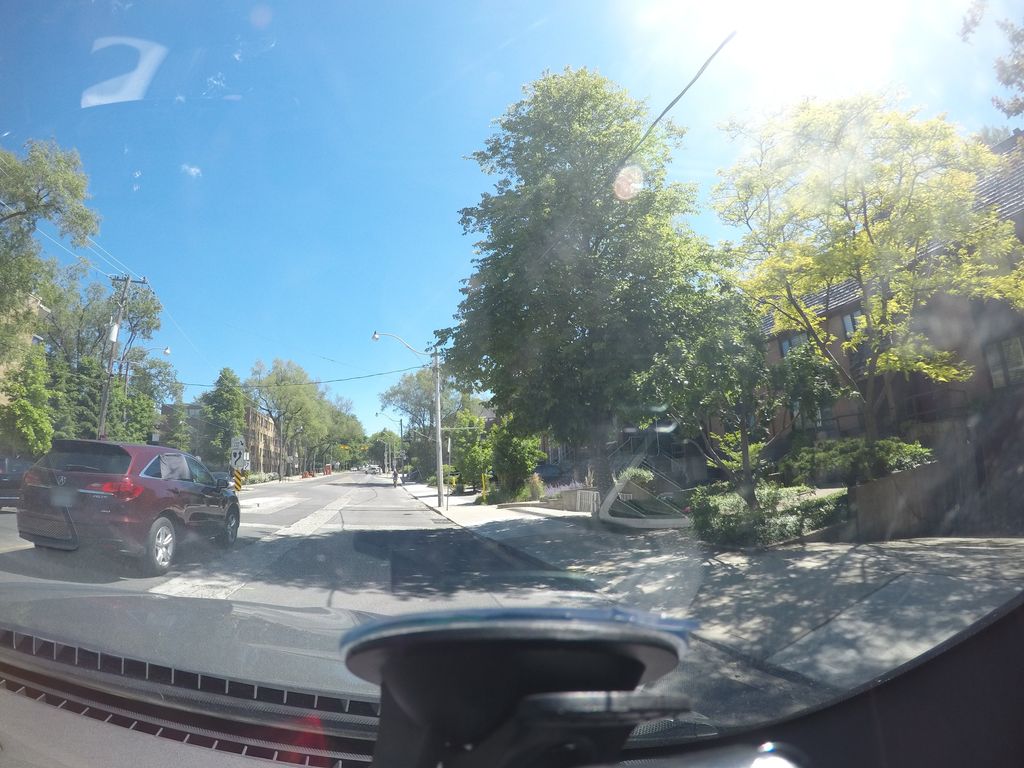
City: toronto